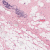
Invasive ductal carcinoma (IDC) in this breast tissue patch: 0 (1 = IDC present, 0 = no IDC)